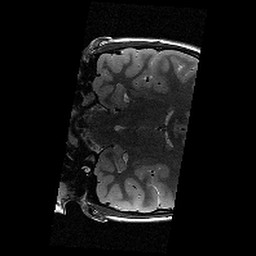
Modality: T2w
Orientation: coronal
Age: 10
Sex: female
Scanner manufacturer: siemens
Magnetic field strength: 3 T
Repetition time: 9.23 s
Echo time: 0.067 s